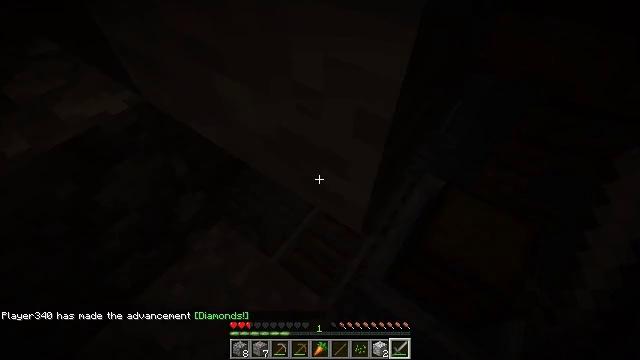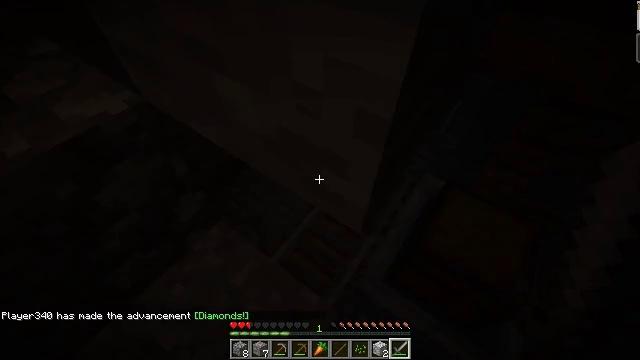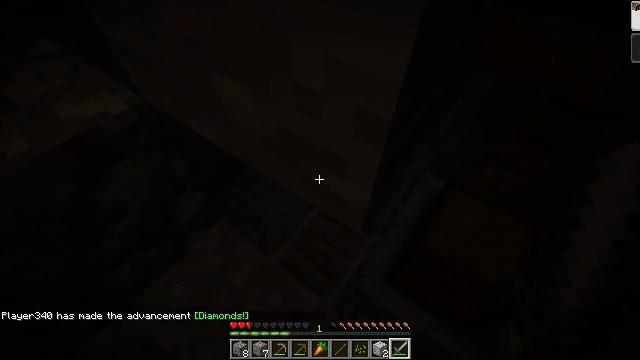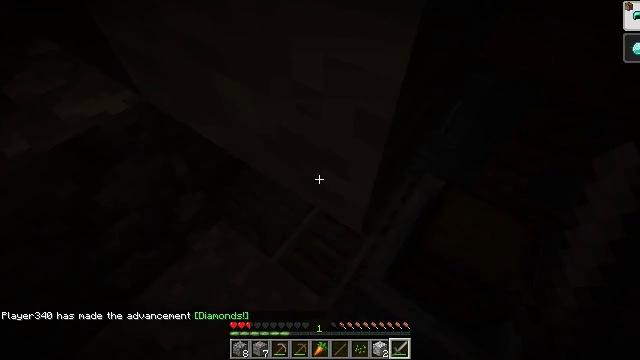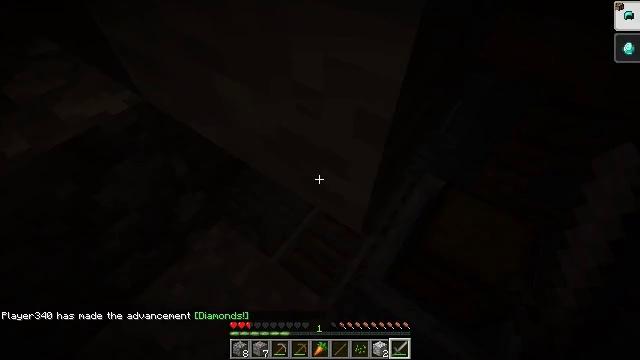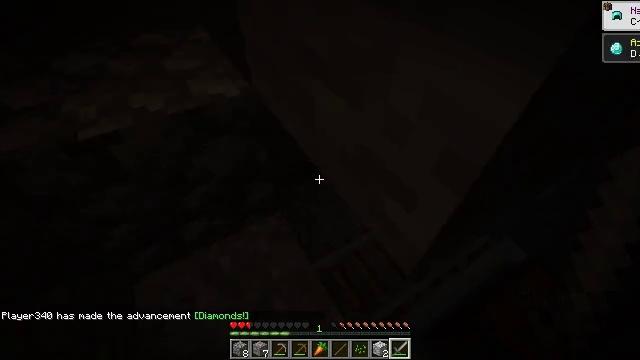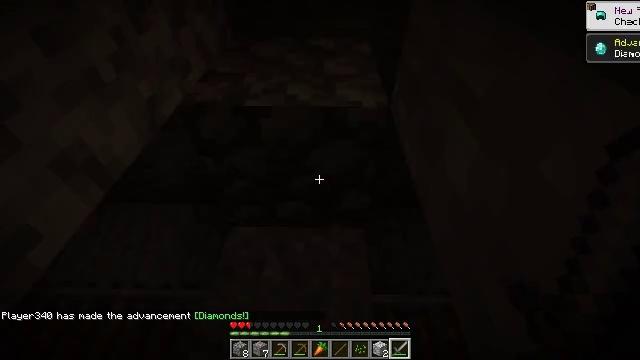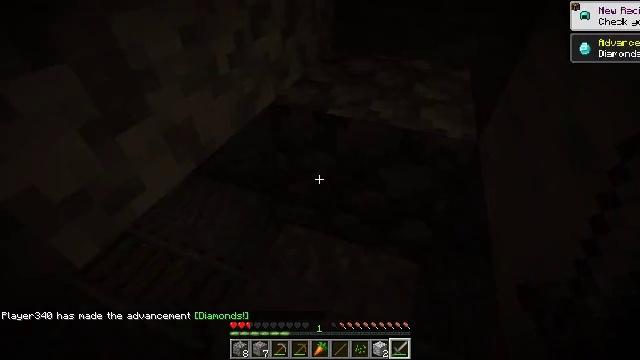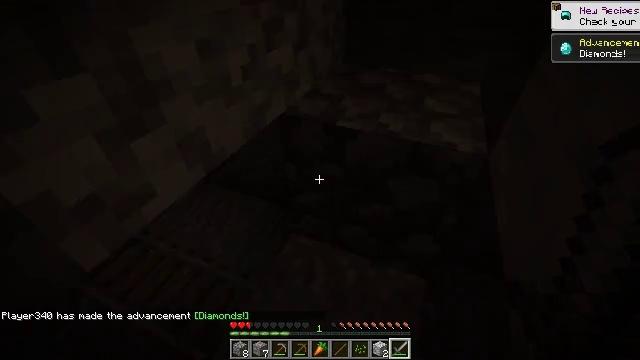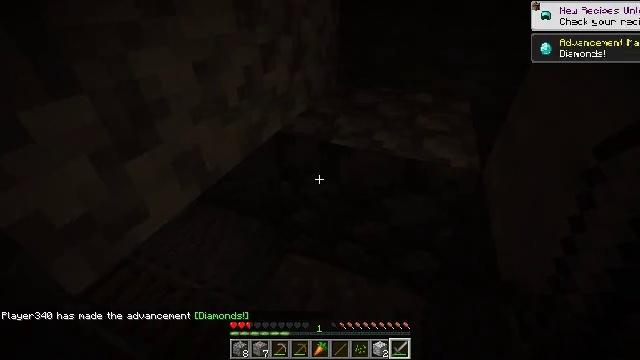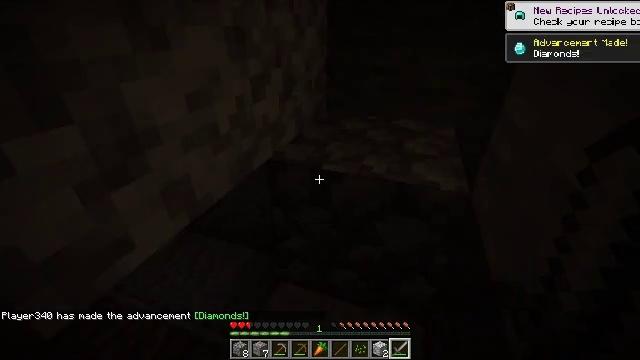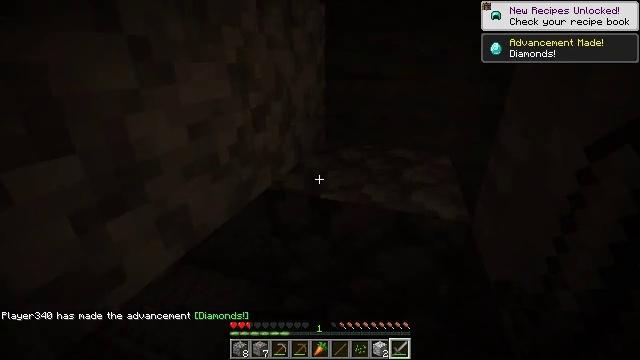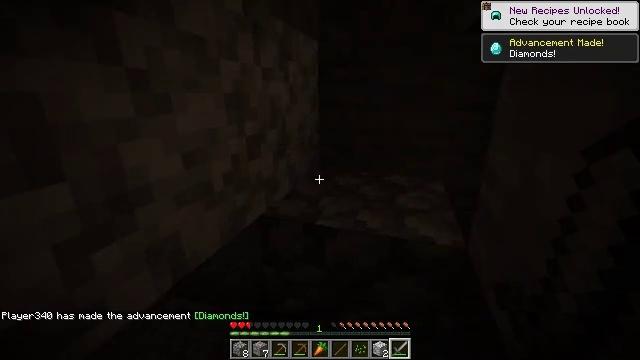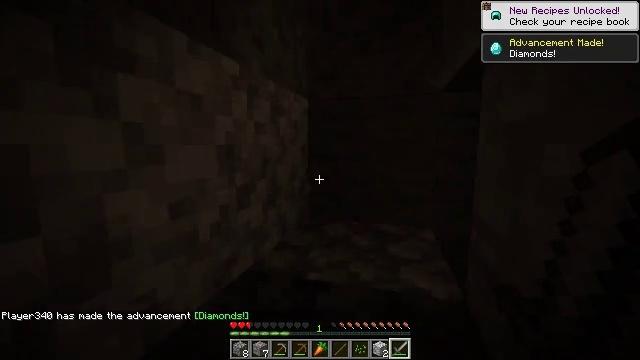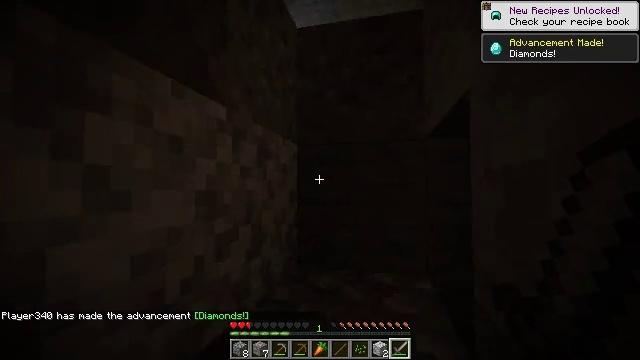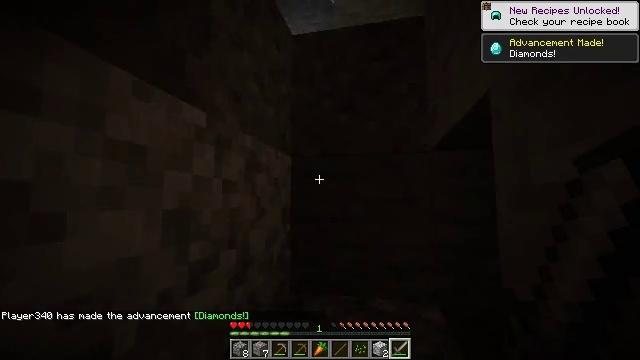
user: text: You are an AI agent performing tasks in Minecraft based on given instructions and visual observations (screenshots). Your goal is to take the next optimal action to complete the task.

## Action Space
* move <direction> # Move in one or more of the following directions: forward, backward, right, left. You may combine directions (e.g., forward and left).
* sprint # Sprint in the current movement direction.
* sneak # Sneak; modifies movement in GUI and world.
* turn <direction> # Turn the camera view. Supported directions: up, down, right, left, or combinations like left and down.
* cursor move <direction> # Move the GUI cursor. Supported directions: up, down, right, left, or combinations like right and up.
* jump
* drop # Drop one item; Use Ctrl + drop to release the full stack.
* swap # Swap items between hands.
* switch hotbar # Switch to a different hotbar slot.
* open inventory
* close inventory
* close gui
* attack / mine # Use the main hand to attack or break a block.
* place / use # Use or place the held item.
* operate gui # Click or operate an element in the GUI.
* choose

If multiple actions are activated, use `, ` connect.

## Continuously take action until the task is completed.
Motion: motion action
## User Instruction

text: Dig through gravel to clear a path.
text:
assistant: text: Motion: no_op
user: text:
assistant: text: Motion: no_op
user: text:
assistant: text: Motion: no_op
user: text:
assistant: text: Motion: no_op
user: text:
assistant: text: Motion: turn left and up
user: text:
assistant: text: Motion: turn left and up
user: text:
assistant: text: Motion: turn left and up
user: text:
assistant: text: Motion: turn left and up
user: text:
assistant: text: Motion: turn right and up
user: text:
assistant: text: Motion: turn right and up
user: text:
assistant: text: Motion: turn up
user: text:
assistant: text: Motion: turn right and up
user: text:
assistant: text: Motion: turn right and up
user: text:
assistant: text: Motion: move forward, turn right and up
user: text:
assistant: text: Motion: move forward, turn up
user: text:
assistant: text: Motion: move forward, turn right
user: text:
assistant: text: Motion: move forward, turn right and down, jump
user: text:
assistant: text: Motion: move forward, turn right, jump
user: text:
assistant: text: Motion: move forward, jump
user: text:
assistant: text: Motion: move forward, jump
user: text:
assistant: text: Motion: move forward, jump
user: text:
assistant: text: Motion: move forward, turn left
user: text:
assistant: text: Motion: turn left
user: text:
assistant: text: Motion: turn left
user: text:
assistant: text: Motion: turn left and down
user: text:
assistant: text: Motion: no_op
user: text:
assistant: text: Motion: turn left
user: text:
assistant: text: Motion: turn left
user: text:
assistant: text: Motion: turn left and up
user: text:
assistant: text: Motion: no_op